Field crop: tomato
Growth stage: 1
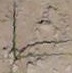
Species: cyperus